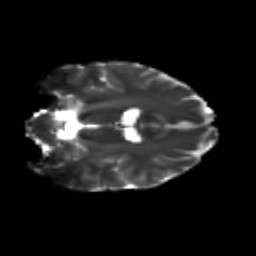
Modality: T2w
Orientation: coronal
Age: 25
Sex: female
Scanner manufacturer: siemens
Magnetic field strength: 3 T
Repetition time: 3.5 s
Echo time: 0.113 s